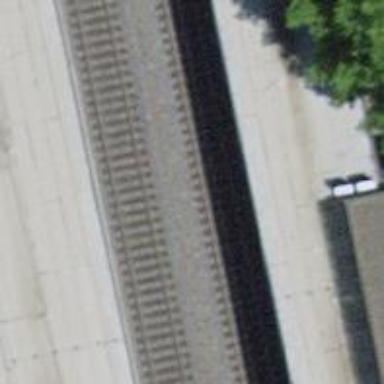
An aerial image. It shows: Single railway track with electrification through contact line.